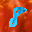
Label: 8